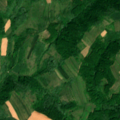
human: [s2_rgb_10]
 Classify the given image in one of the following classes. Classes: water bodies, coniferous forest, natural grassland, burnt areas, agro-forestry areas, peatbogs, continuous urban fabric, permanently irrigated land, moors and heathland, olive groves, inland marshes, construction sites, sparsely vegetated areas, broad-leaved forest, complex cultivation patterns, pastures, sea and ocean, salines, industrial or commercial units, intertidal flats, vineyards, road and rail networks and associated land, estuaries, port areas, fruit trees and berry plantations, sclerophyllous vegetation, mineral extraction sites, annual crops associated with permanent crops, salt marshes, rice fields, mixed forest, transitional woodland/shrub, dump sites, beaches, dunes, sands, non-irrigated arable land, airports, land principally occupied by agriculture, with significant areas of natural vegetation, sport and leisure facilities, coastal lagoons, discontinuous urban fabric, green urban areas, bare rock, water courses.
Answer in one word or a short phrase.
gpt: complex cultivation patterns, land principally occupied by agriculture, with significant areas of natural vegetation, broad-leaved forest